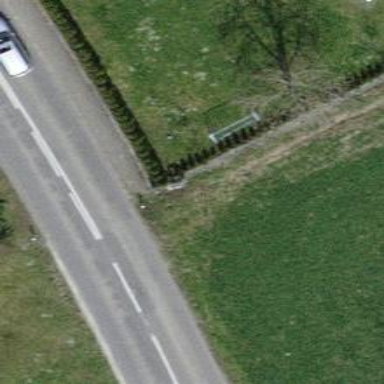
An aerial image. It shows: Fence.